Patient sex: F
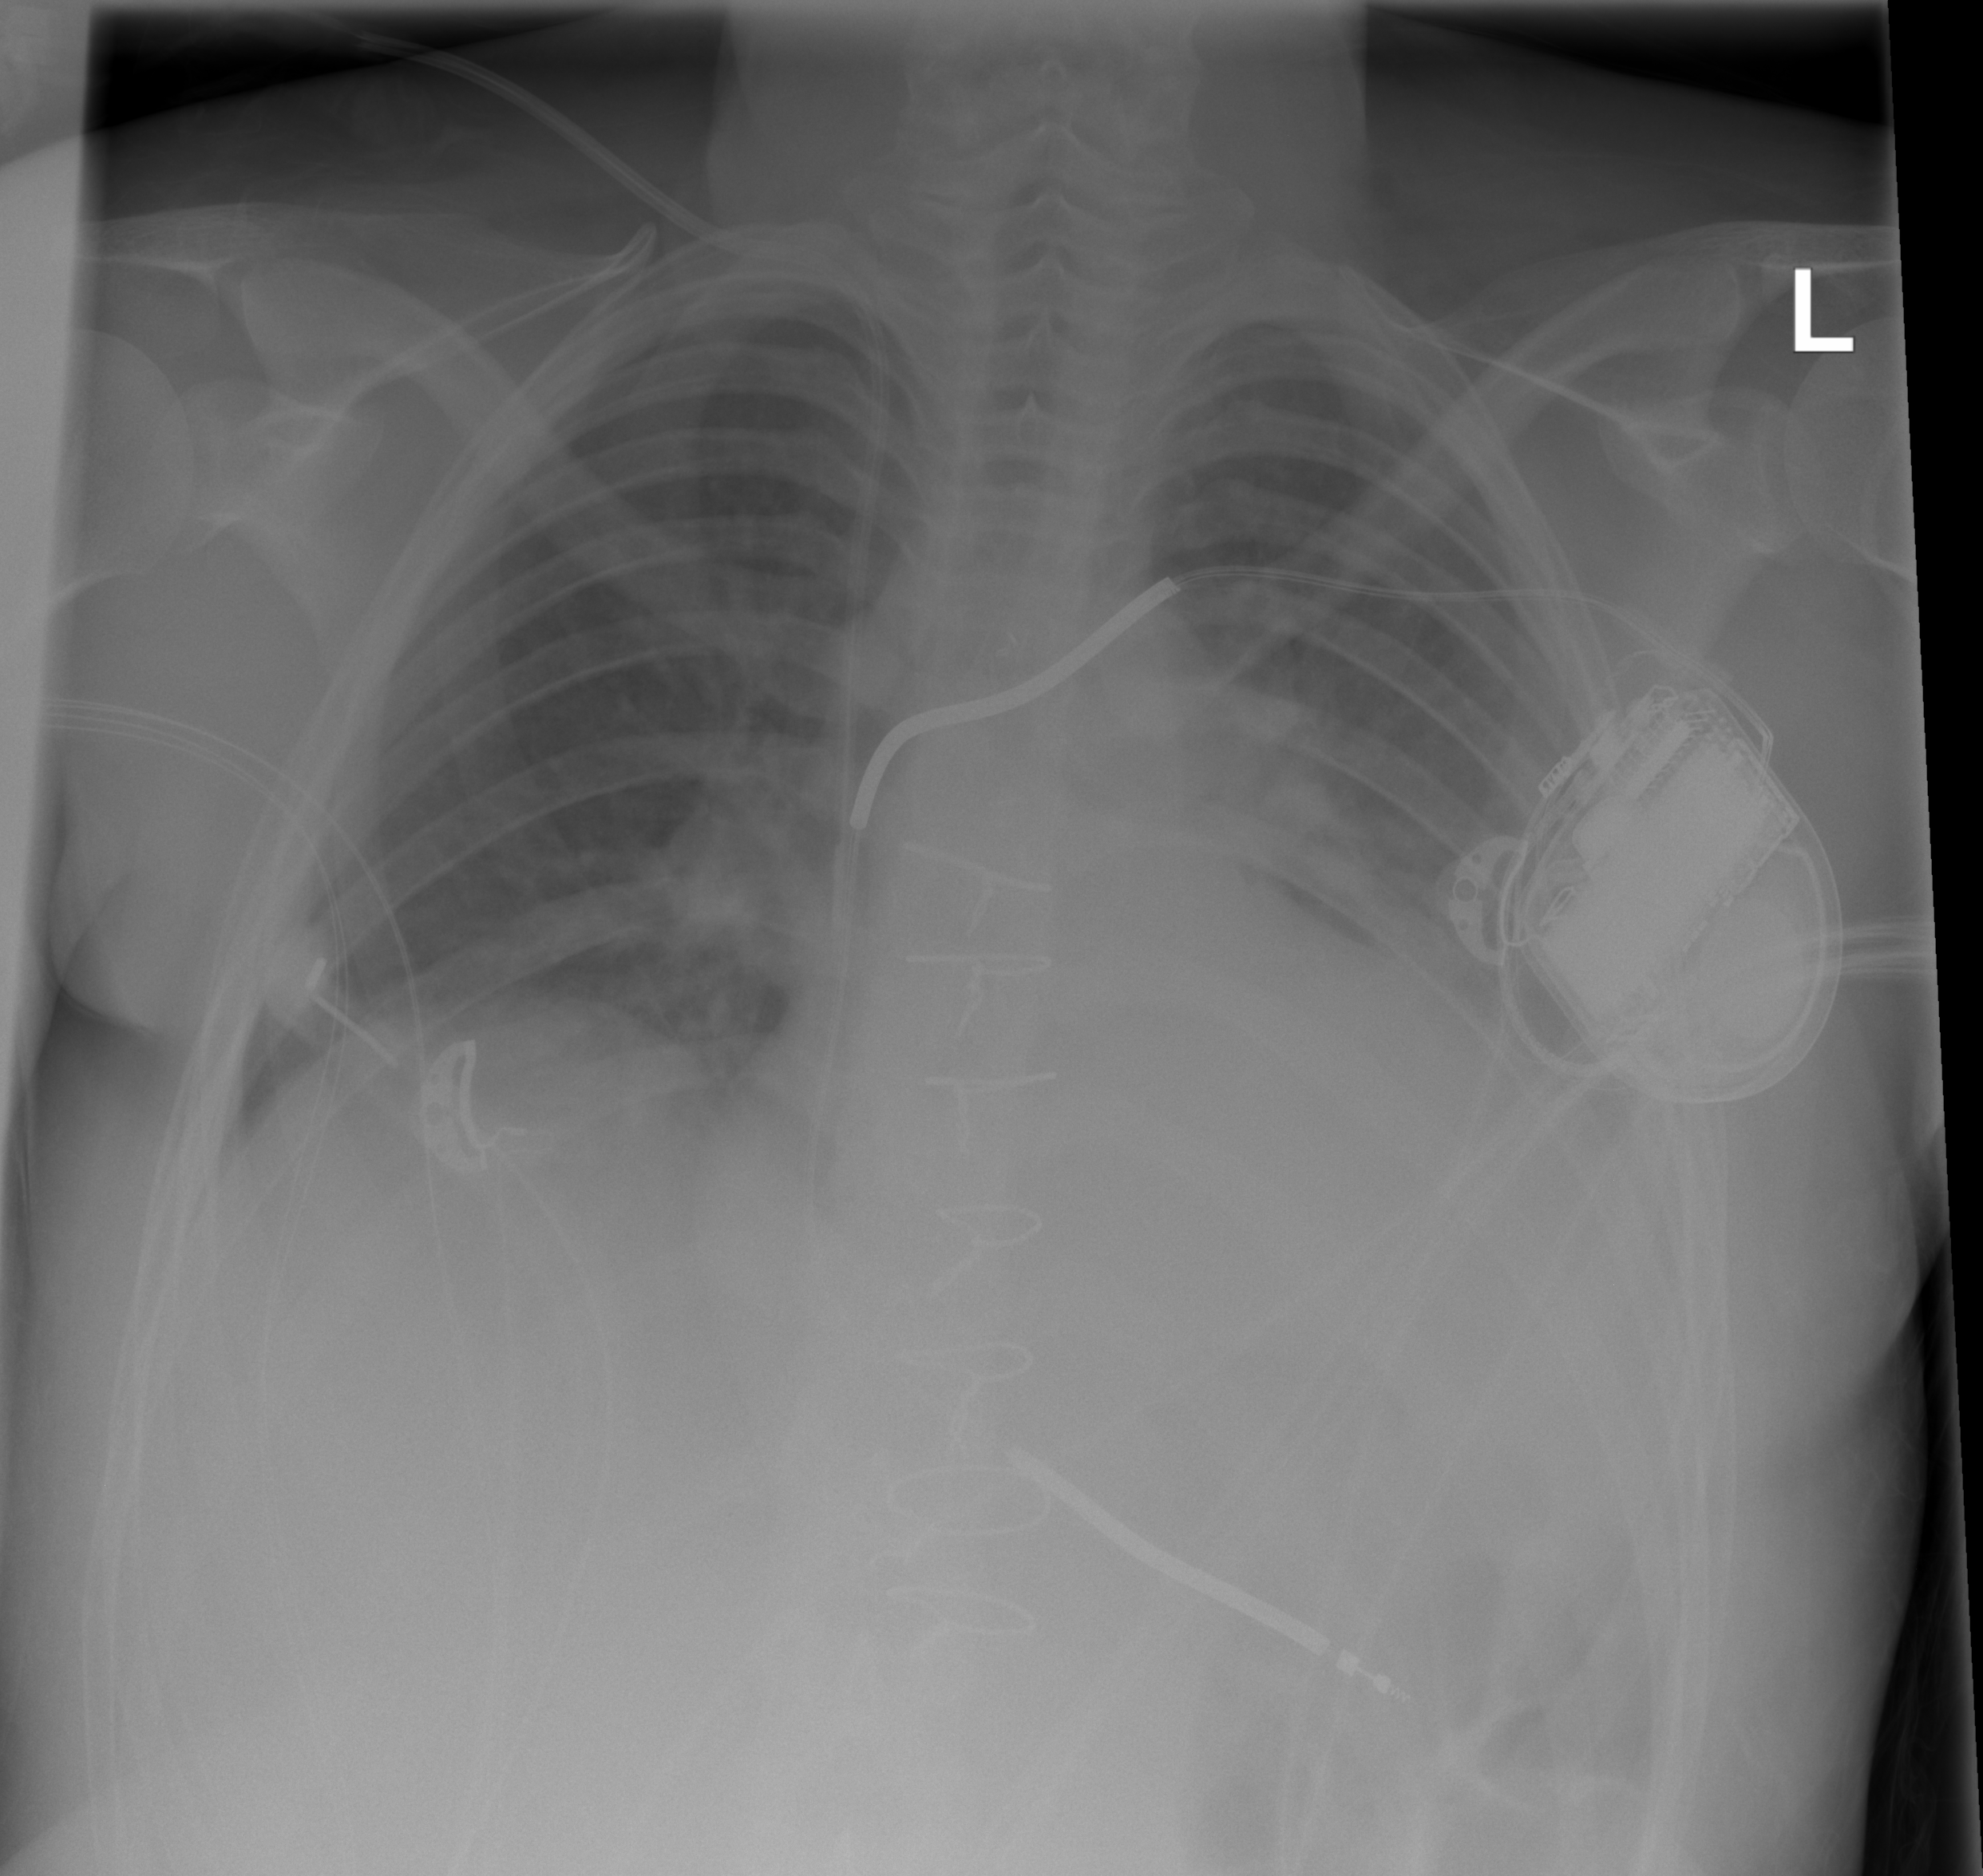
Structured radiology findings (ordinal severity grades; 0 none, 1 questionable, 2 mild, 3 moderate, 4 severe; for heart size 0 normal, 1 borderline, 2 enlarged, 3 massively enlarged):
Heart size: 2
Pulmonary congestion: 2
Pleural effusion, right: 2
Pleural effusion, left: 2
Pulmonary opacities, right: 0
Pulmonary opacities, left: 0
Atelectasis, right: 0
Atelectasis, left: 0